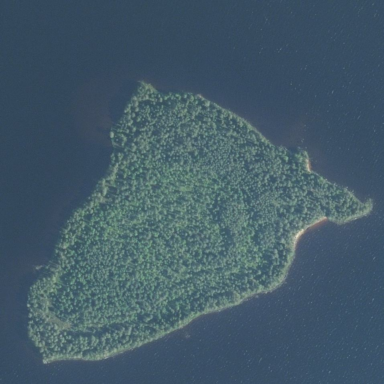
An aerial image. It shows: Islet.